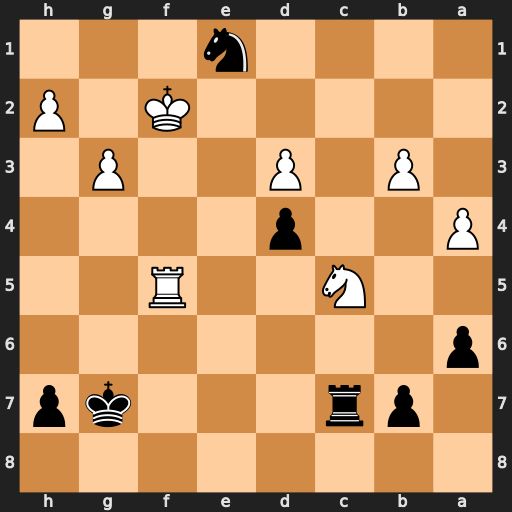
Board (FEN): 8/1pr3kp/p7/2N2R2/P2p4/1P1P2P1/5K1P/4n3
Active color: b
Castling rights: -
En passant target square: -
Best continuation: Rxc5 Rxc5 Nxd3+ Ke2 Nxc5